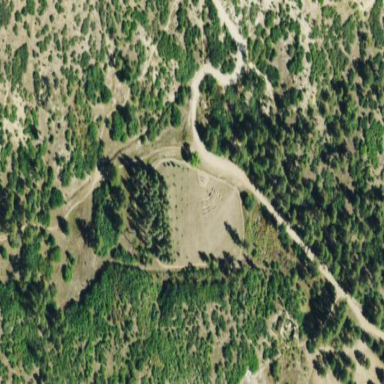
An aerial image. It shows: Picnic site popular for tourists.